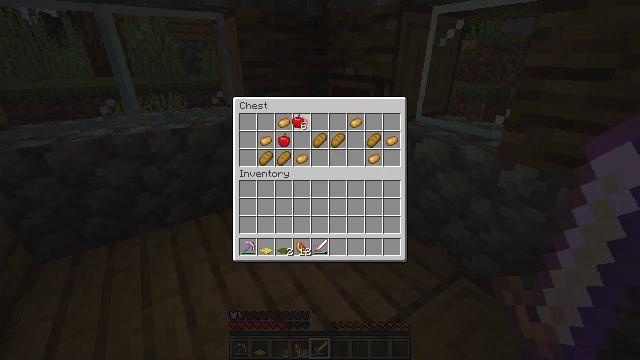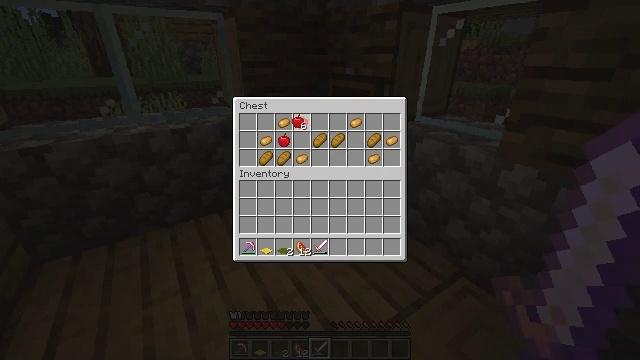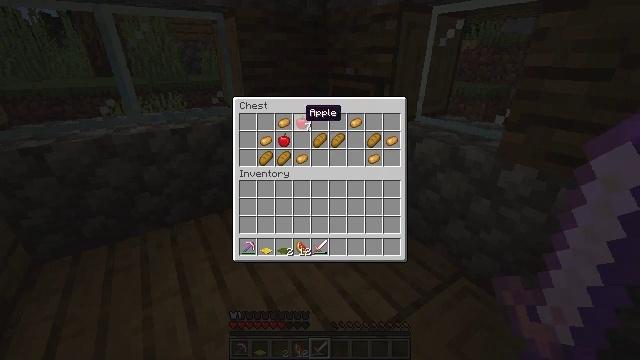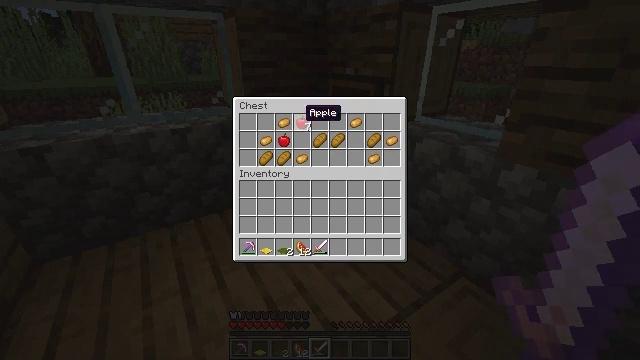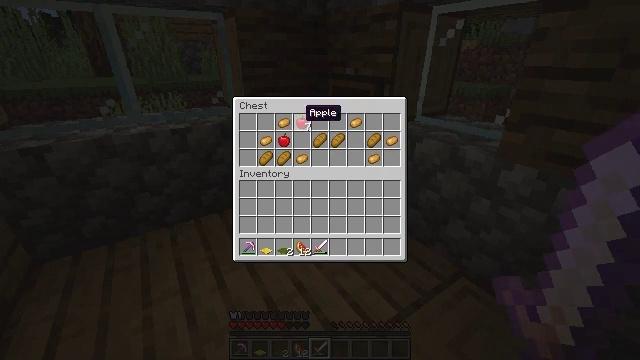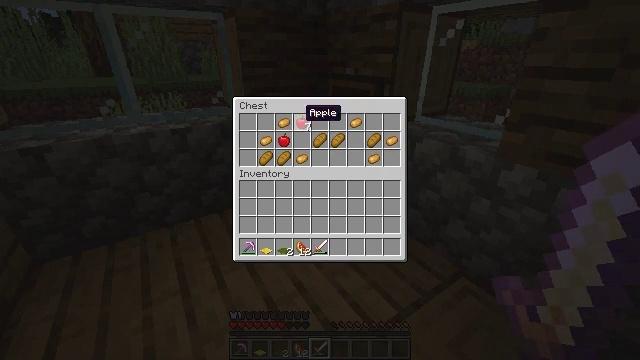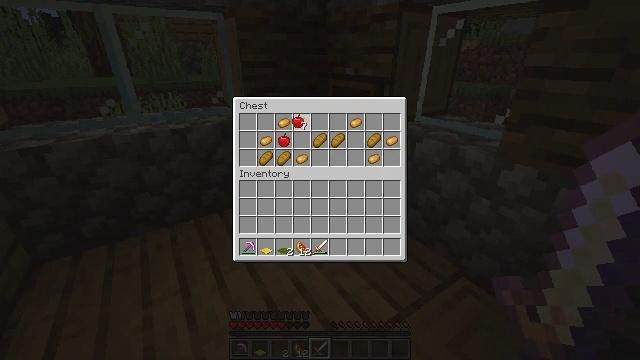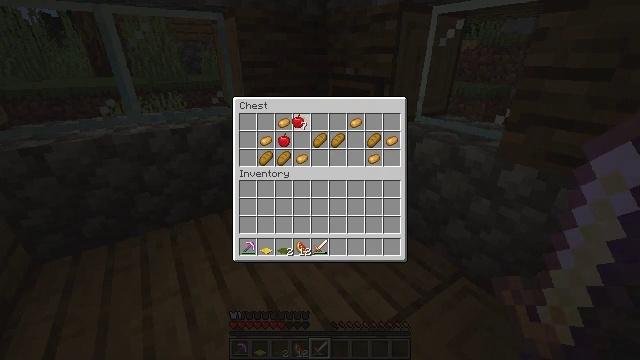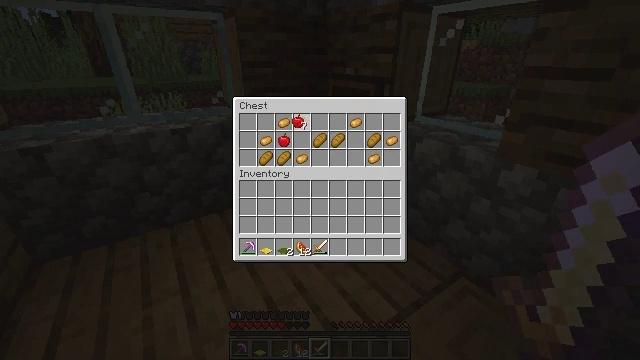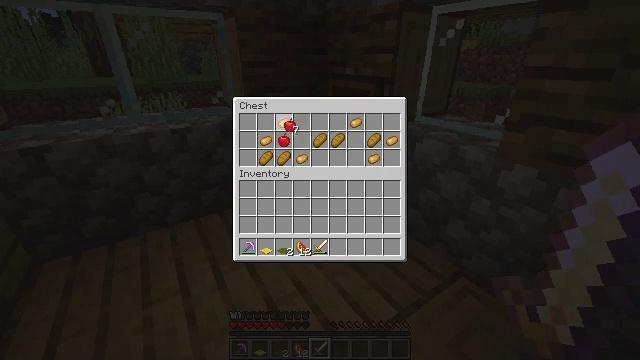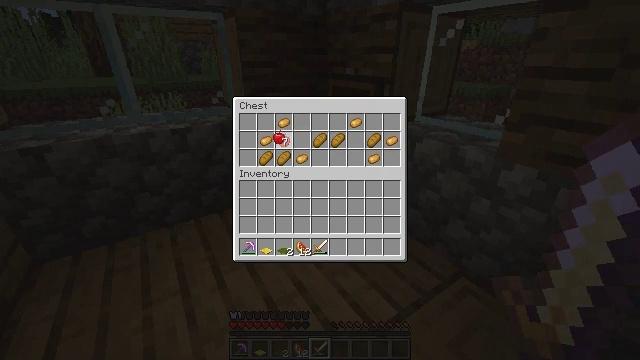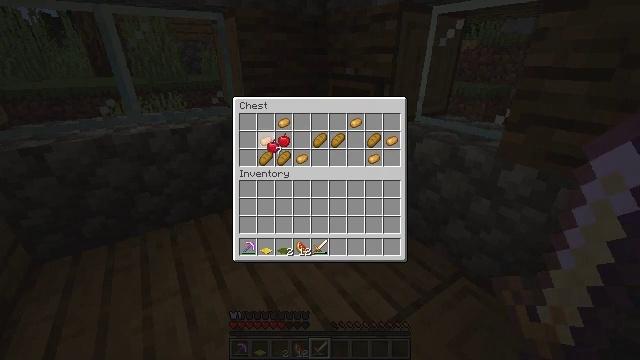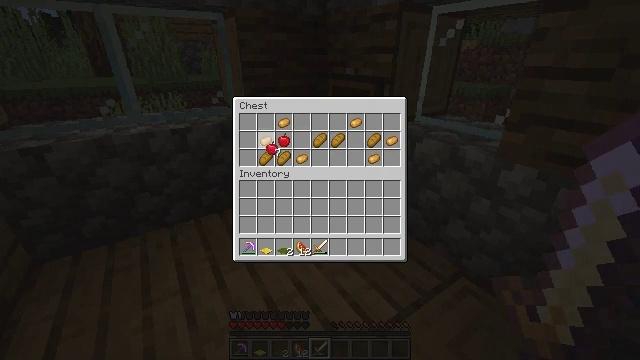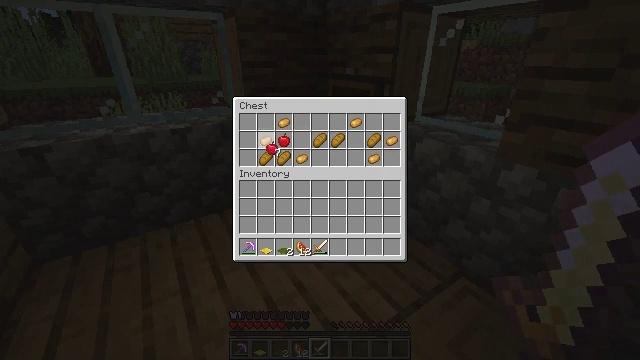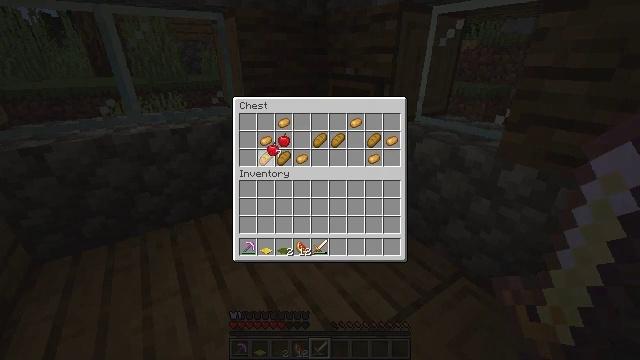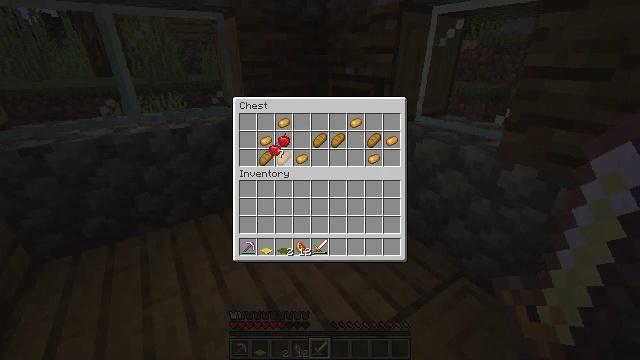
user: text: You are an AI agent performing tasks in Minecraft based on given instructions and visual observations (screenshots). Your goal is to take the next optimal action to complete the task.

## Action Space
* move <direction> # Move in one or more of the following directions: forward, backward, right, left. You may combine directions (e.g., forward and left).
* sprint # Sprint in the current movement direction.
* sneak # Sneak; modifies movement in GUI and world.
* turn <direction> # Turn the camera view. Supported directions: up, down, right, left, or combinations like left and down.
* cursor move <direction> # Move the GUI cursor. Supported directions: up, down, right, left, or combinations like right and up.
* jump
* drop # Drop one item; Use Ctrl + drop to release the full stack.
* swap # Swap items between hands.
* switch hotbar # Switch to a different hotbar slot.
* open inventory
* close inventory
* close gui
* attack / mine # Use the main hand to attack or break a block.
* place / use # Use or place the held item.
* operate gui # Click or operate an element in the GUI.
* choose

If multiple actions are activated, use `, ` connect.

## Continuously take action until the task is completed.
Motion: motion action
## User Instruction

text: Break the diorite block.
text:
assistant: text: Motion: attack / mine
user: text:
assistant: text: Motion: no_op
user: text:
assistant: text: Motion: no_op
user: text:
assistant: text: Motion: no_op
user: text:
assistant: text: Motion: no_op
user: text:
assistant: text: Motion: attack / mine
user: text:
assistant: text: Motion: attack / mine
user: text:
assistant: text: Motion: attack / mine
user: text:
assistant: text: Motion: turn left
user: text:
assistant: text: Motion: turn left and down
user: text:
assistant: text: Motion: turn down
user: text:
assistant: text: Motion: no_op
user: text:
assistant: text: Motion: no_op
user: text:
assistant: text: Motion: no_op
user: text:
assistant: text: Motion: no_op
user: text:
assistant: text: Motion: no_op
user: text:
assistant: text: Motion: no_op
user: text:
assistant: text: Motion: no_op
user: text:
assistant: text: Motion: no_op
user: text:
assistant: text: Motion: no_op
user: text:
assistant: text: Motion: attack / mine
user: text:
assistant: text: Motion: attack / mine
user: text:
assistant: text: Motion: attack / mine
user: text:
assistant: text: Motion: no_op
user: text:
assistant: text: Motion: no_op
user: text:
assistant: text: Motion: no_op
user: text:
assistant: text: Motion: attack / mine
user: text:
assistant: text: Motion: attack / mine
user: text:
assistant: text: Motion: attack / mine
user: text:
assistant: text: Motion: no_op